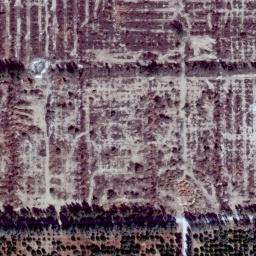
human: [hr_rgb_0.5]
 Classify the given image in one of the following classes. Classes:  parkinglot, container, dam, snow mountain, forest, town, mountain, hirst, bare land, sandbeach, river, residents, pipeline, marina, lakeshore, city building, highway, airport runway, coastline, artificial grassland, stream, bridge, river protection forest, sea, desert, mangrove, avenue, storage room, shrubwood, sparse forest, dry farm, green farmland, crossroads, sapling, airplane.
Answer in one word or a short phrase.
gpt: dry farm